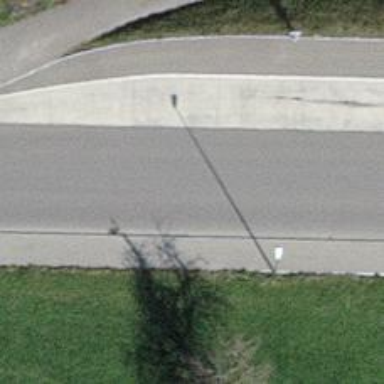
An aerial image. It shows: Bus stop with stop position for public transport.